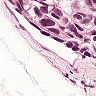
Metastatic tissue present: yes